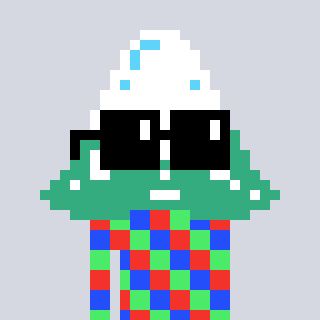
a pixel art character with square black sunglasses, a snowy mountain-shaped head and a orange-colored body on a cool background